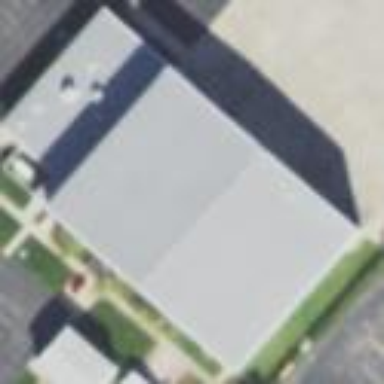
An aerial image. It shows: Hangar located at airport.